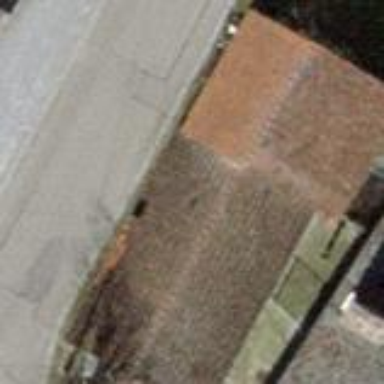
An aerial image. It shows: Hut.